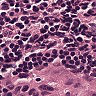
Metastatic tissue present: yes